Field crop: maize
Growth stage: 2
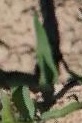
Species: maize